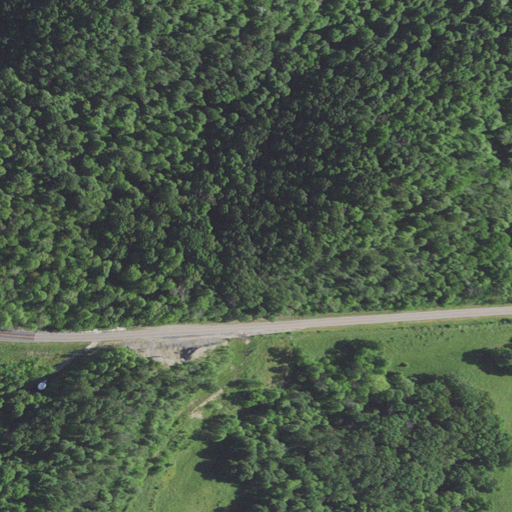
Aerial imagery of gap in Kentucky named Turkeyfoot Gap containing deciduous forest, pasture, open development, mixed forest, medium intensity development, and low intensity development